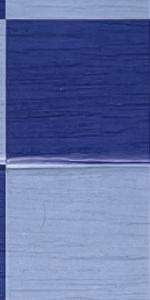
Label: Empty